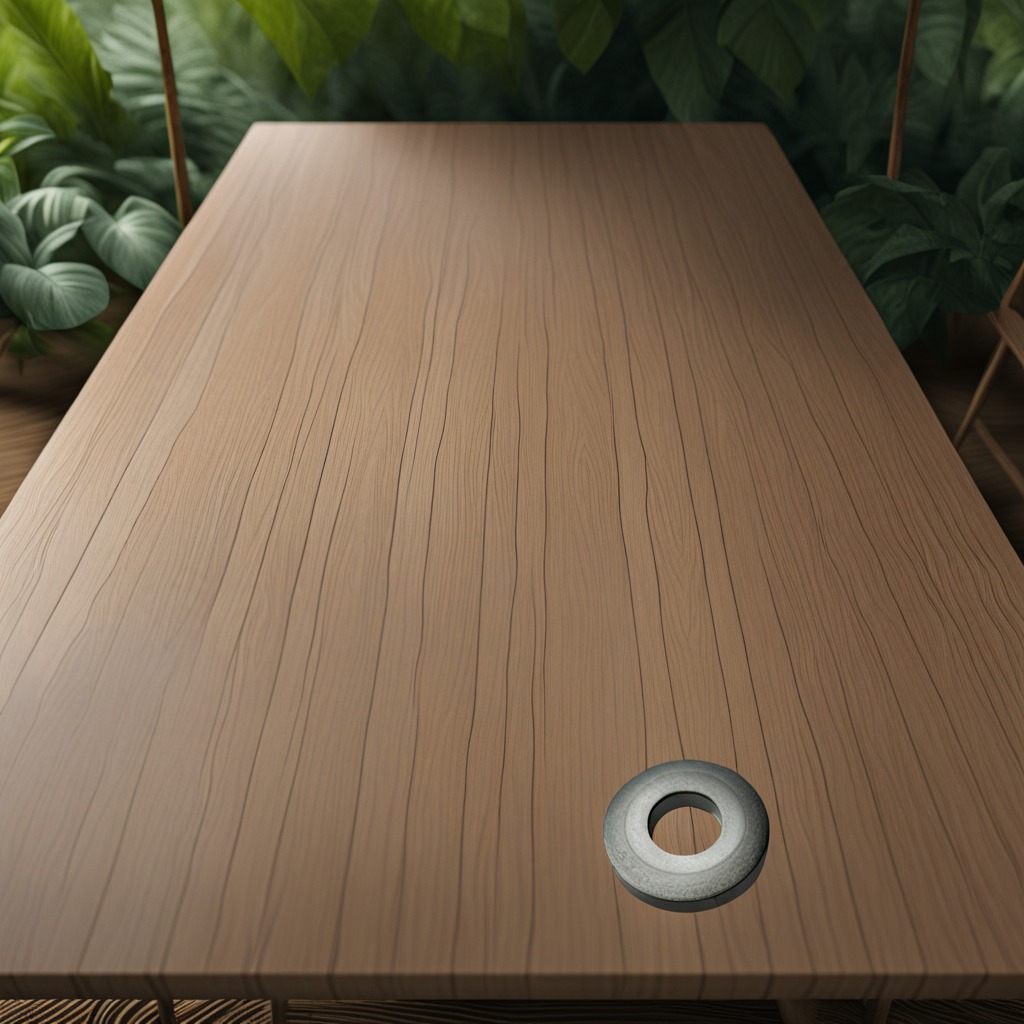
A flat metal washer lying on a wooden table inside a jungle field workshop tent humid ambient light worn but